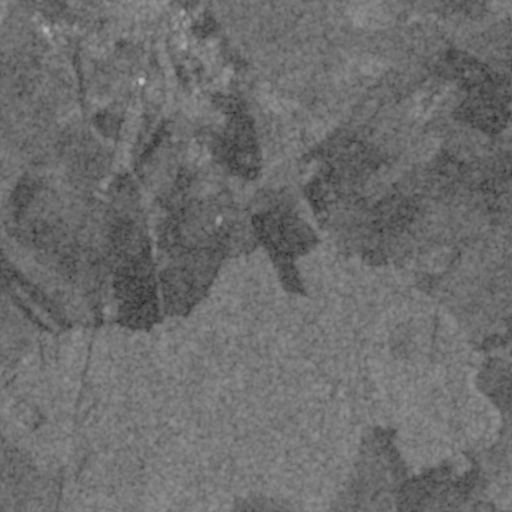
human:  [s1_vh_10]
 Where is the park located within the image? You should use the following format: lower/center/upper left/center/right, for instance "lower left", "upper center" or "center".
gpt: The park is located in the upper left of the image.
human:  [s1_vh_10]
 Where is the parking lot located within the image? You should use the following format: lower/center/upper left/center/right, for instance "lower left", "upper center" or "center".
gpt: The parking lot is located in the lower right of the image.
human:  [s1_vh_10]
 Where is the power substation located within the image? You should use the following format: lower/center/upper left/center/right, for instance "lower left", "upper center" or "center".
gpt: The power substation is located in the upper left of the image.
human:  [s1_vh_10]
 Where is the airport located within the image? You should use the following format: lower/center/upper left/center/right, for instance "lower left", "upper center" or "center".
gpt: There is no airport in the image.

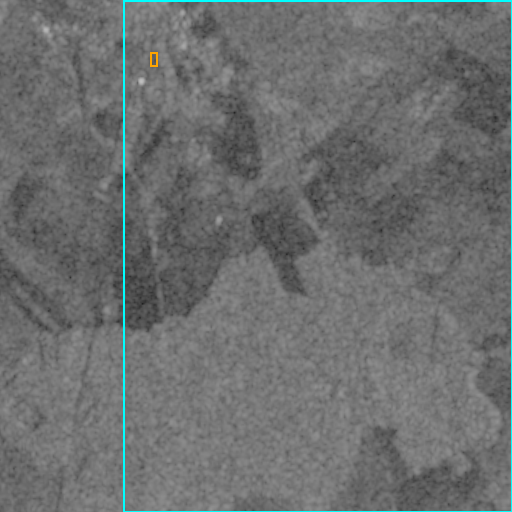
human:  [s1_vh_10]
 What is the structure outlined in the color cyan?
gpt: The structure outlined in cyan is a crop field.
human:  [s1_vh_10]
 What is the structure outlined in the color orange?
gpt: The structure outlined in orange is a park.
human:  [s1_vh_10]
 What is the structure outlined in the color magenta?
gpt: There is no magenta outline.